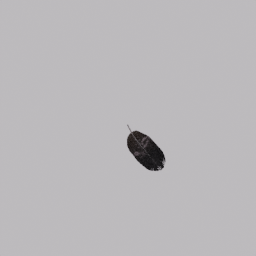
Label: animals